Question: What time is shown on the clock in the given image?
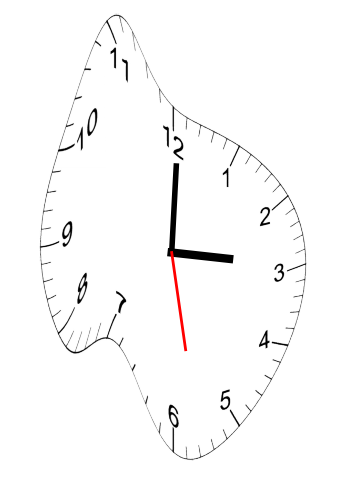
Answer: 03:00:28